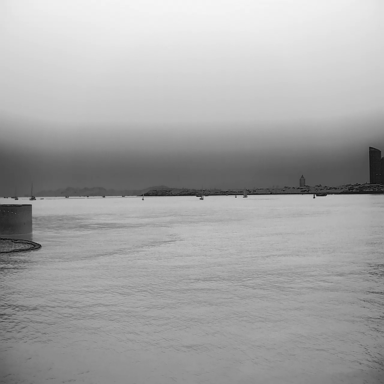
There are ten objects shown in the infrared image, including a container_ship, five sailboats, and four bulk_carriers.